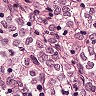
Metastatic tissue present: yes